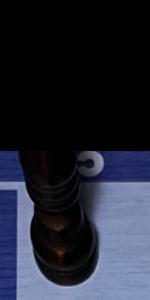
Label: Bishop_Black